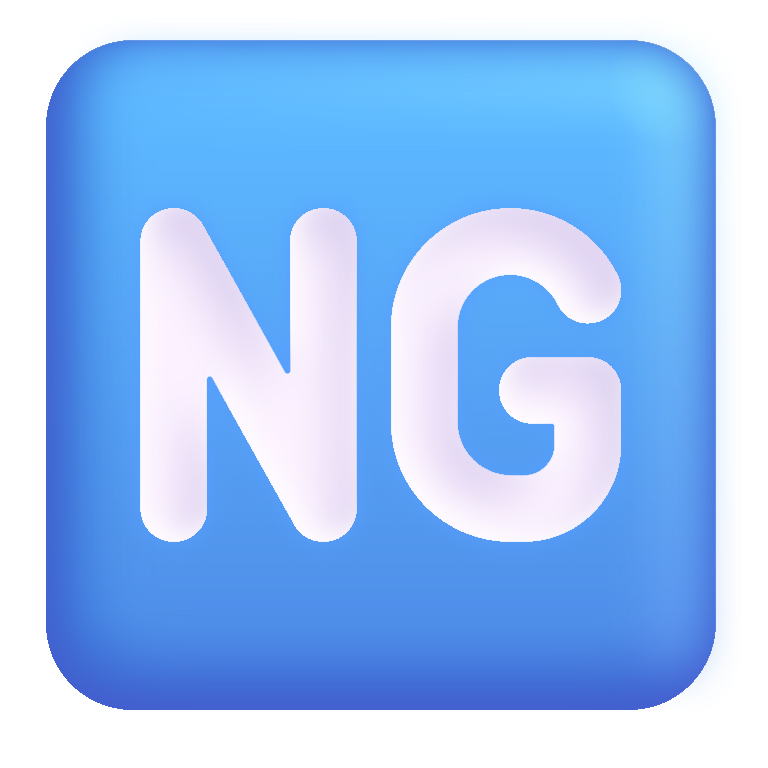
ng button color